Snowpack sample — Snodgrass Mountain, Crested Butte, Colorado (2/4/25, 12:06 PM MST)
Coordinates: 38.923, -106.968
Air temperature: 35 °F
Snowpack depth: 80 cm
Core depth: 60 cm
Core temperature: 32 °F
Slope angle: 14°, slope face: 78°
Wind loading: low
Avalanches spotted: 0
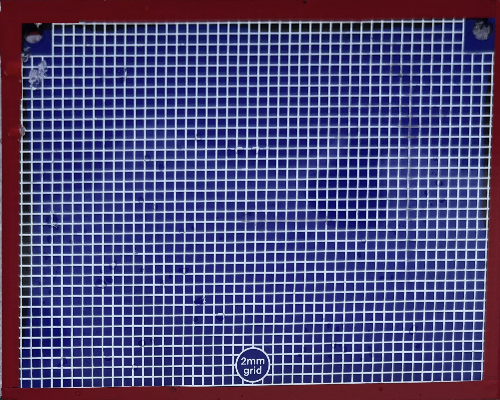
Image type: profile
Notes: No avalanches nearby, unusually warm weather for the last month reported by residents, Collected 25 yards from treeline